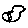
Label: bird